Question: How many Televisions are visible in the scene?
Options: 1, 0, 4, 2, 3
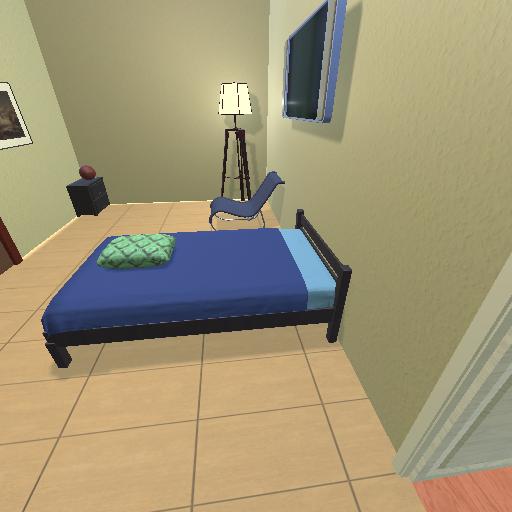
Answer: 1